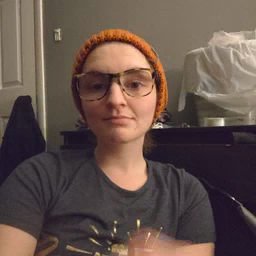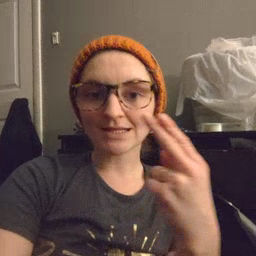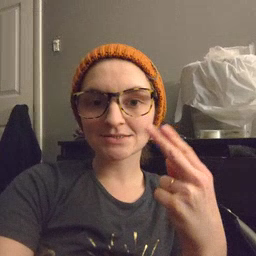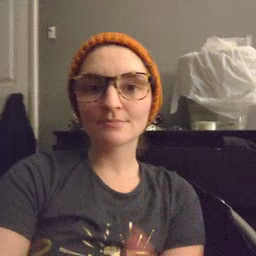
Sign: high